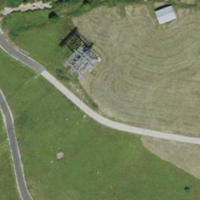
EUNIS habitat code: 26
Species observed at this site:
Corvus corone
Anthus trivialis
Turdus philomelos
Oenanthe oenanthe
Anthus spinoletta
Prunella modularis
Sylvia atricapilla
Spinus spinus
Phylloscopus collybita
Erithacus rubecula
Cuculus canorus
Dryocopus martius
Phoenicurus ochruros
Phoenicurus phoenicurus
Nucifraga caryocatactes
Falco tinnunculus
Picus viridis
Periparus ater
Sturnus vulgaris
Linaria cannabina
Pyrrhula pyrrhula
Passer domesticus
Fringilla coelebs
Turdus torquatus
Ptyonoprogne rupestris
Carduelis carduelis
Turdus merula
Parus major
Regulus regulus
Cinclus cinclus
Pyrrhocorax graculus
Aquila chrysaetos